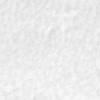
Label: no_change